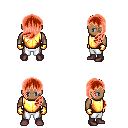
a pixel art fantasy rpg character, male body template, human, dark skin, gold chest armor, white pants, red left-swept hairstyle, gold gloves, maroon shoes, four views (front, back, left, right), 2x2 character sprite sheet, small pixel art, hard edges, no anti-aliasing